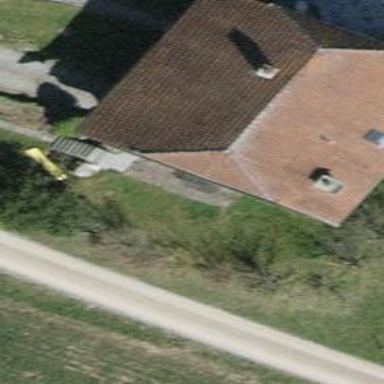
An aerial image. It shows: Farm building.